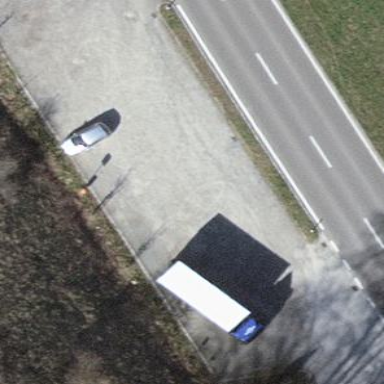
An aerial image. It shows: Parking area with surface.